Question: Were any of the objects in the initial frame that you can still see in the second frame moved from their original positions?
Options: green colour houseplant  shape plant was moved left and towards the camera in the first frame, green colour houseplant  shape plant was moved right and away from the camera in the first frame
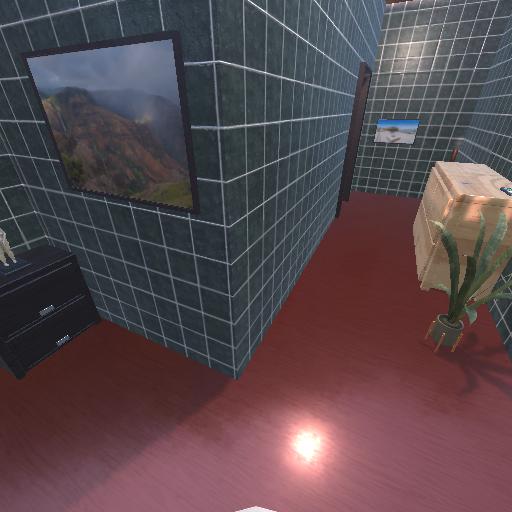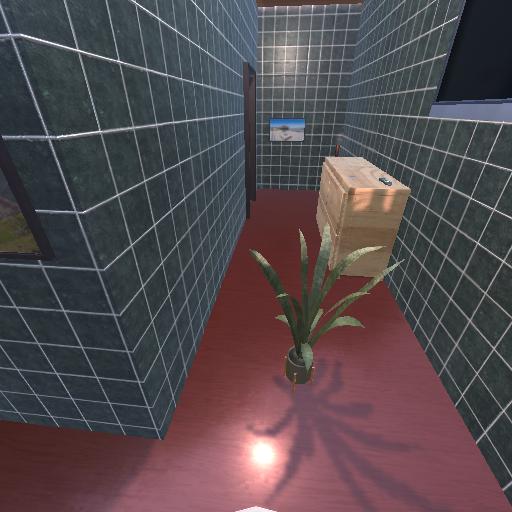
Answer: green colour houseplant  shape plant was moved left and towards the camera in the first frame